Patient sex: M
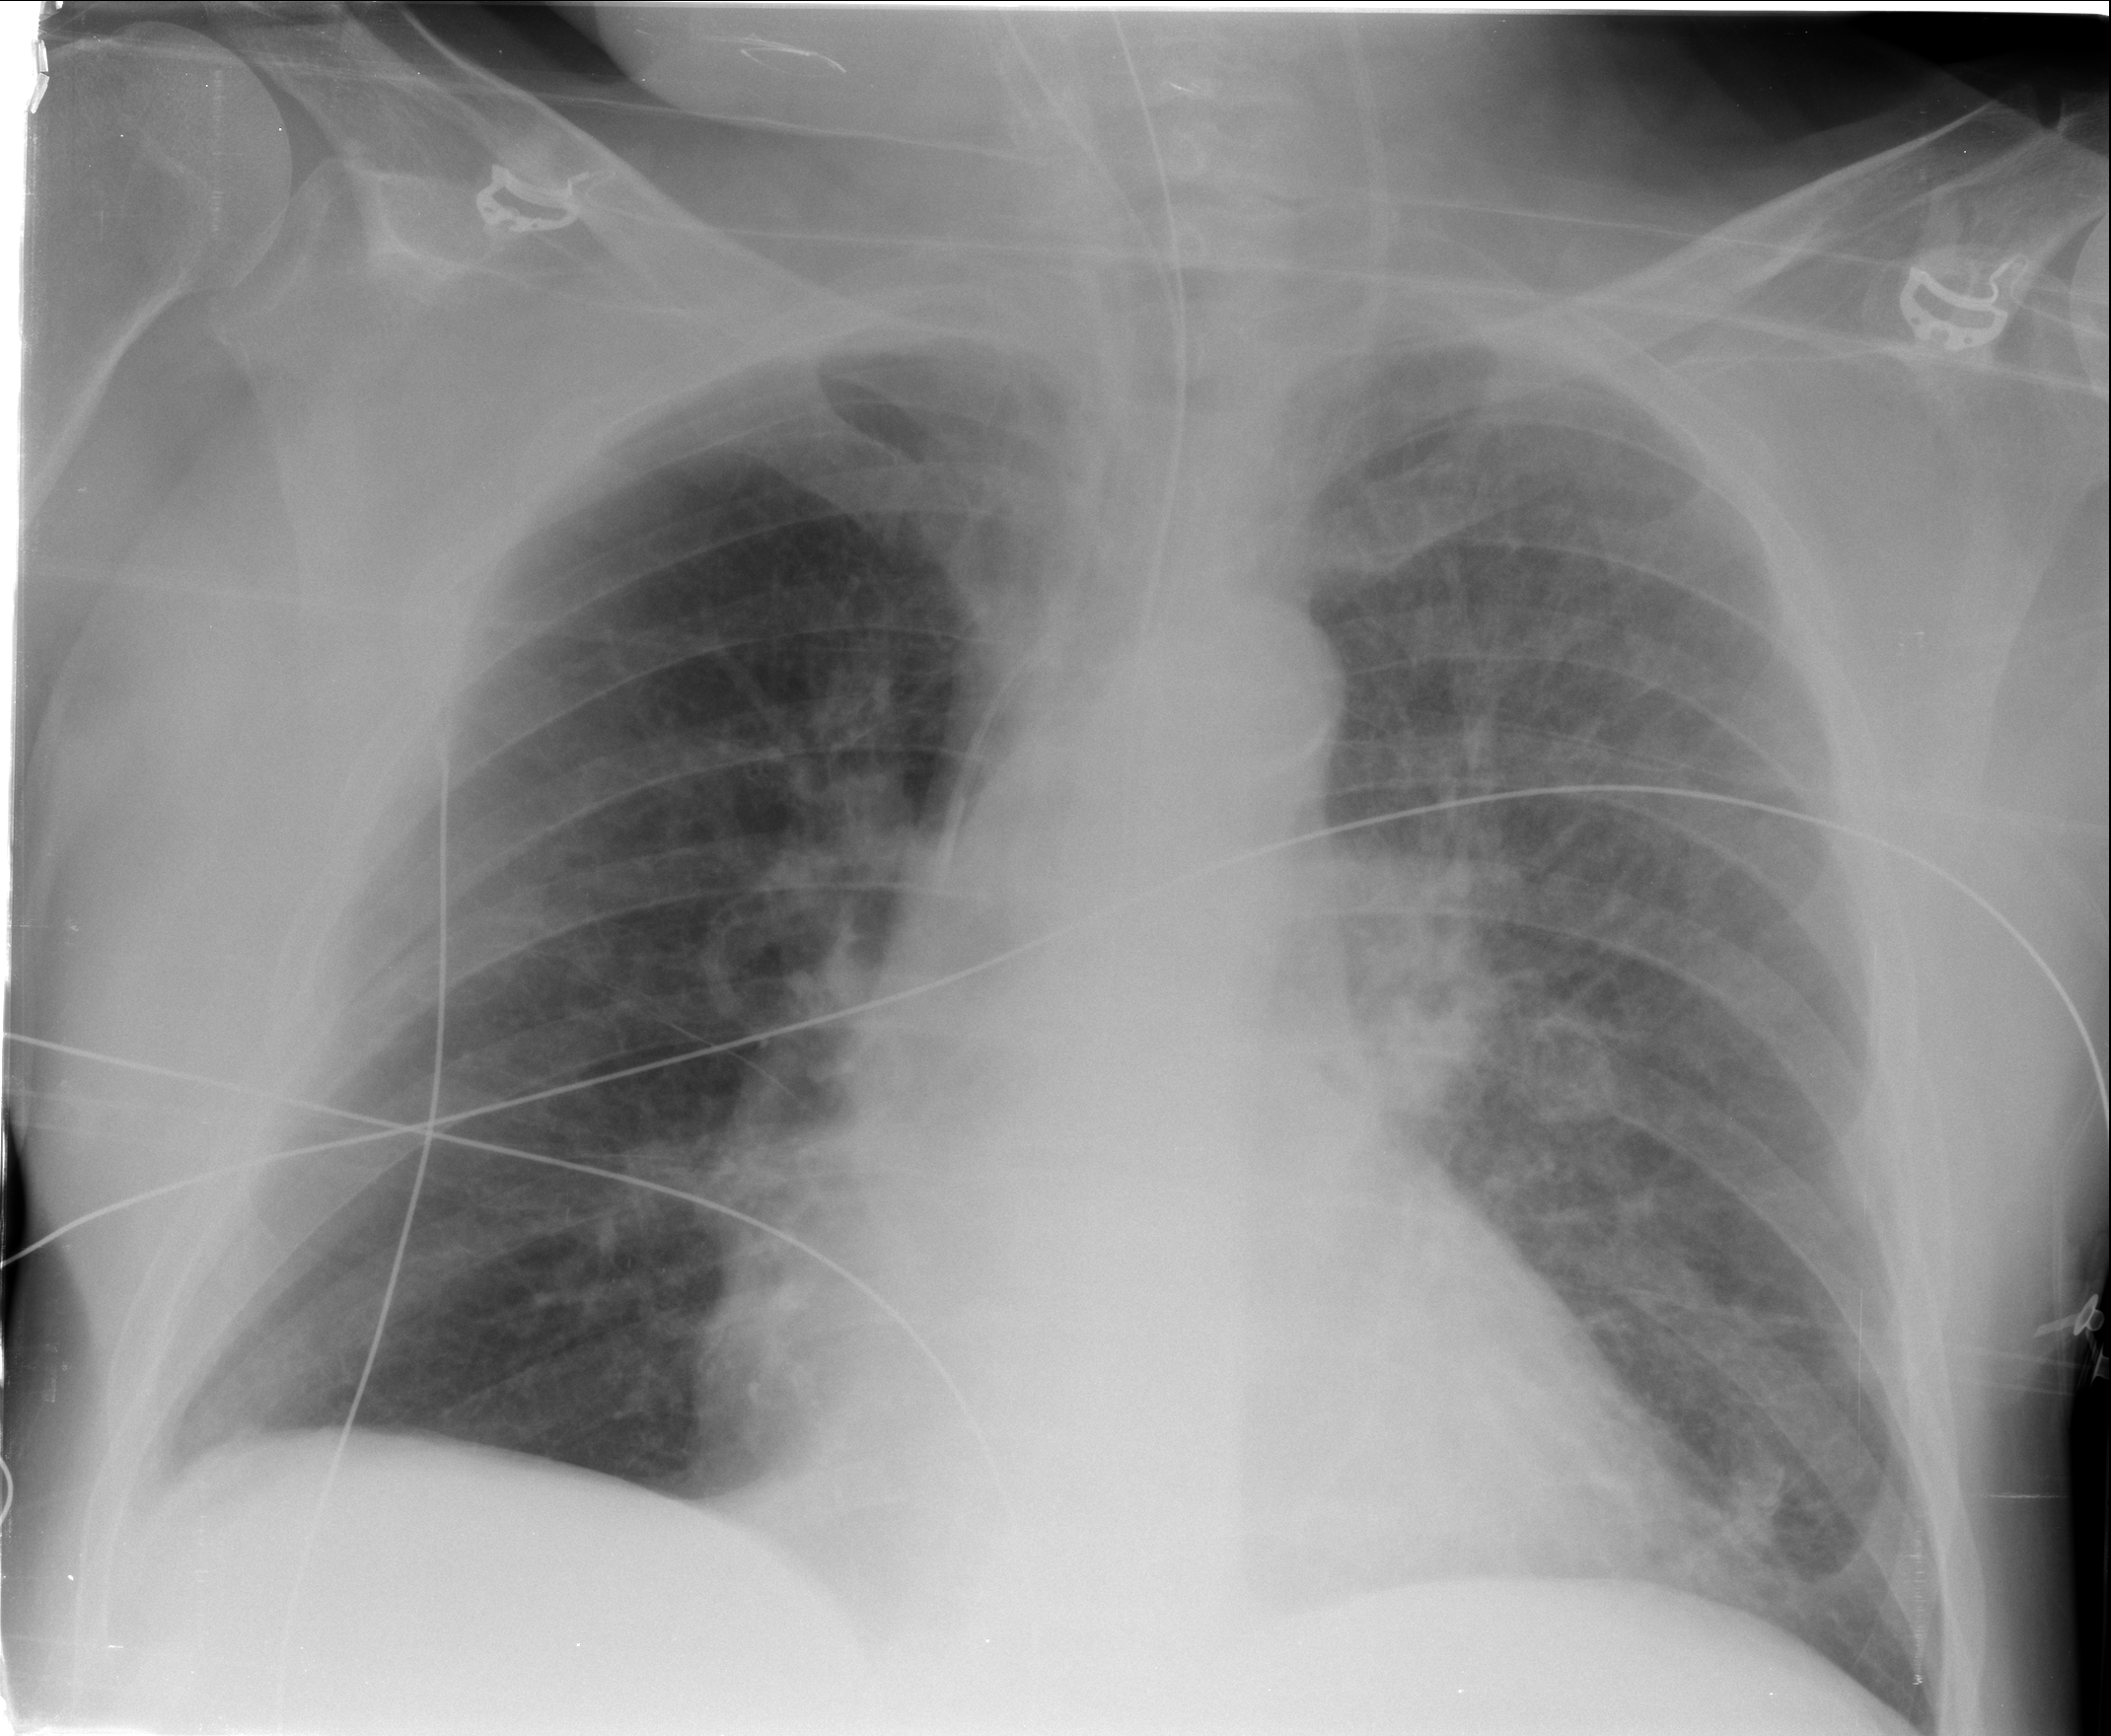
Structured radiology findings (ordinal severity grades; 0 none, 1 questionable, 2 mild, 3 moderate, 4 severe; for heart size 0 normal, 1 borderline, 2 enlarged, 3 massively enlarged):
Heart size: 0
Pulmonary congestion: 2
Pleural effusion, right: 0
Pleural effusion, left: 2
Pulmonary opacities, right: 0
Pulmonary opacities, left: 0
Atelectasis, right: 0
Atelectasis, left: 0